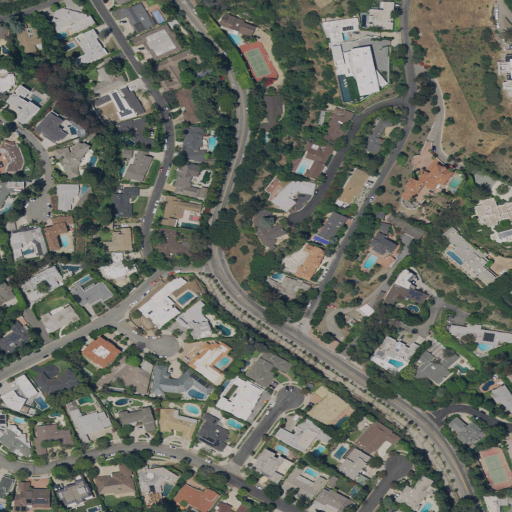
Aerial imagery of valley in California named Benedict Canyon containing low intensity development, medium intensity development, open development, shrub, and high intensity development